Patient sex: M
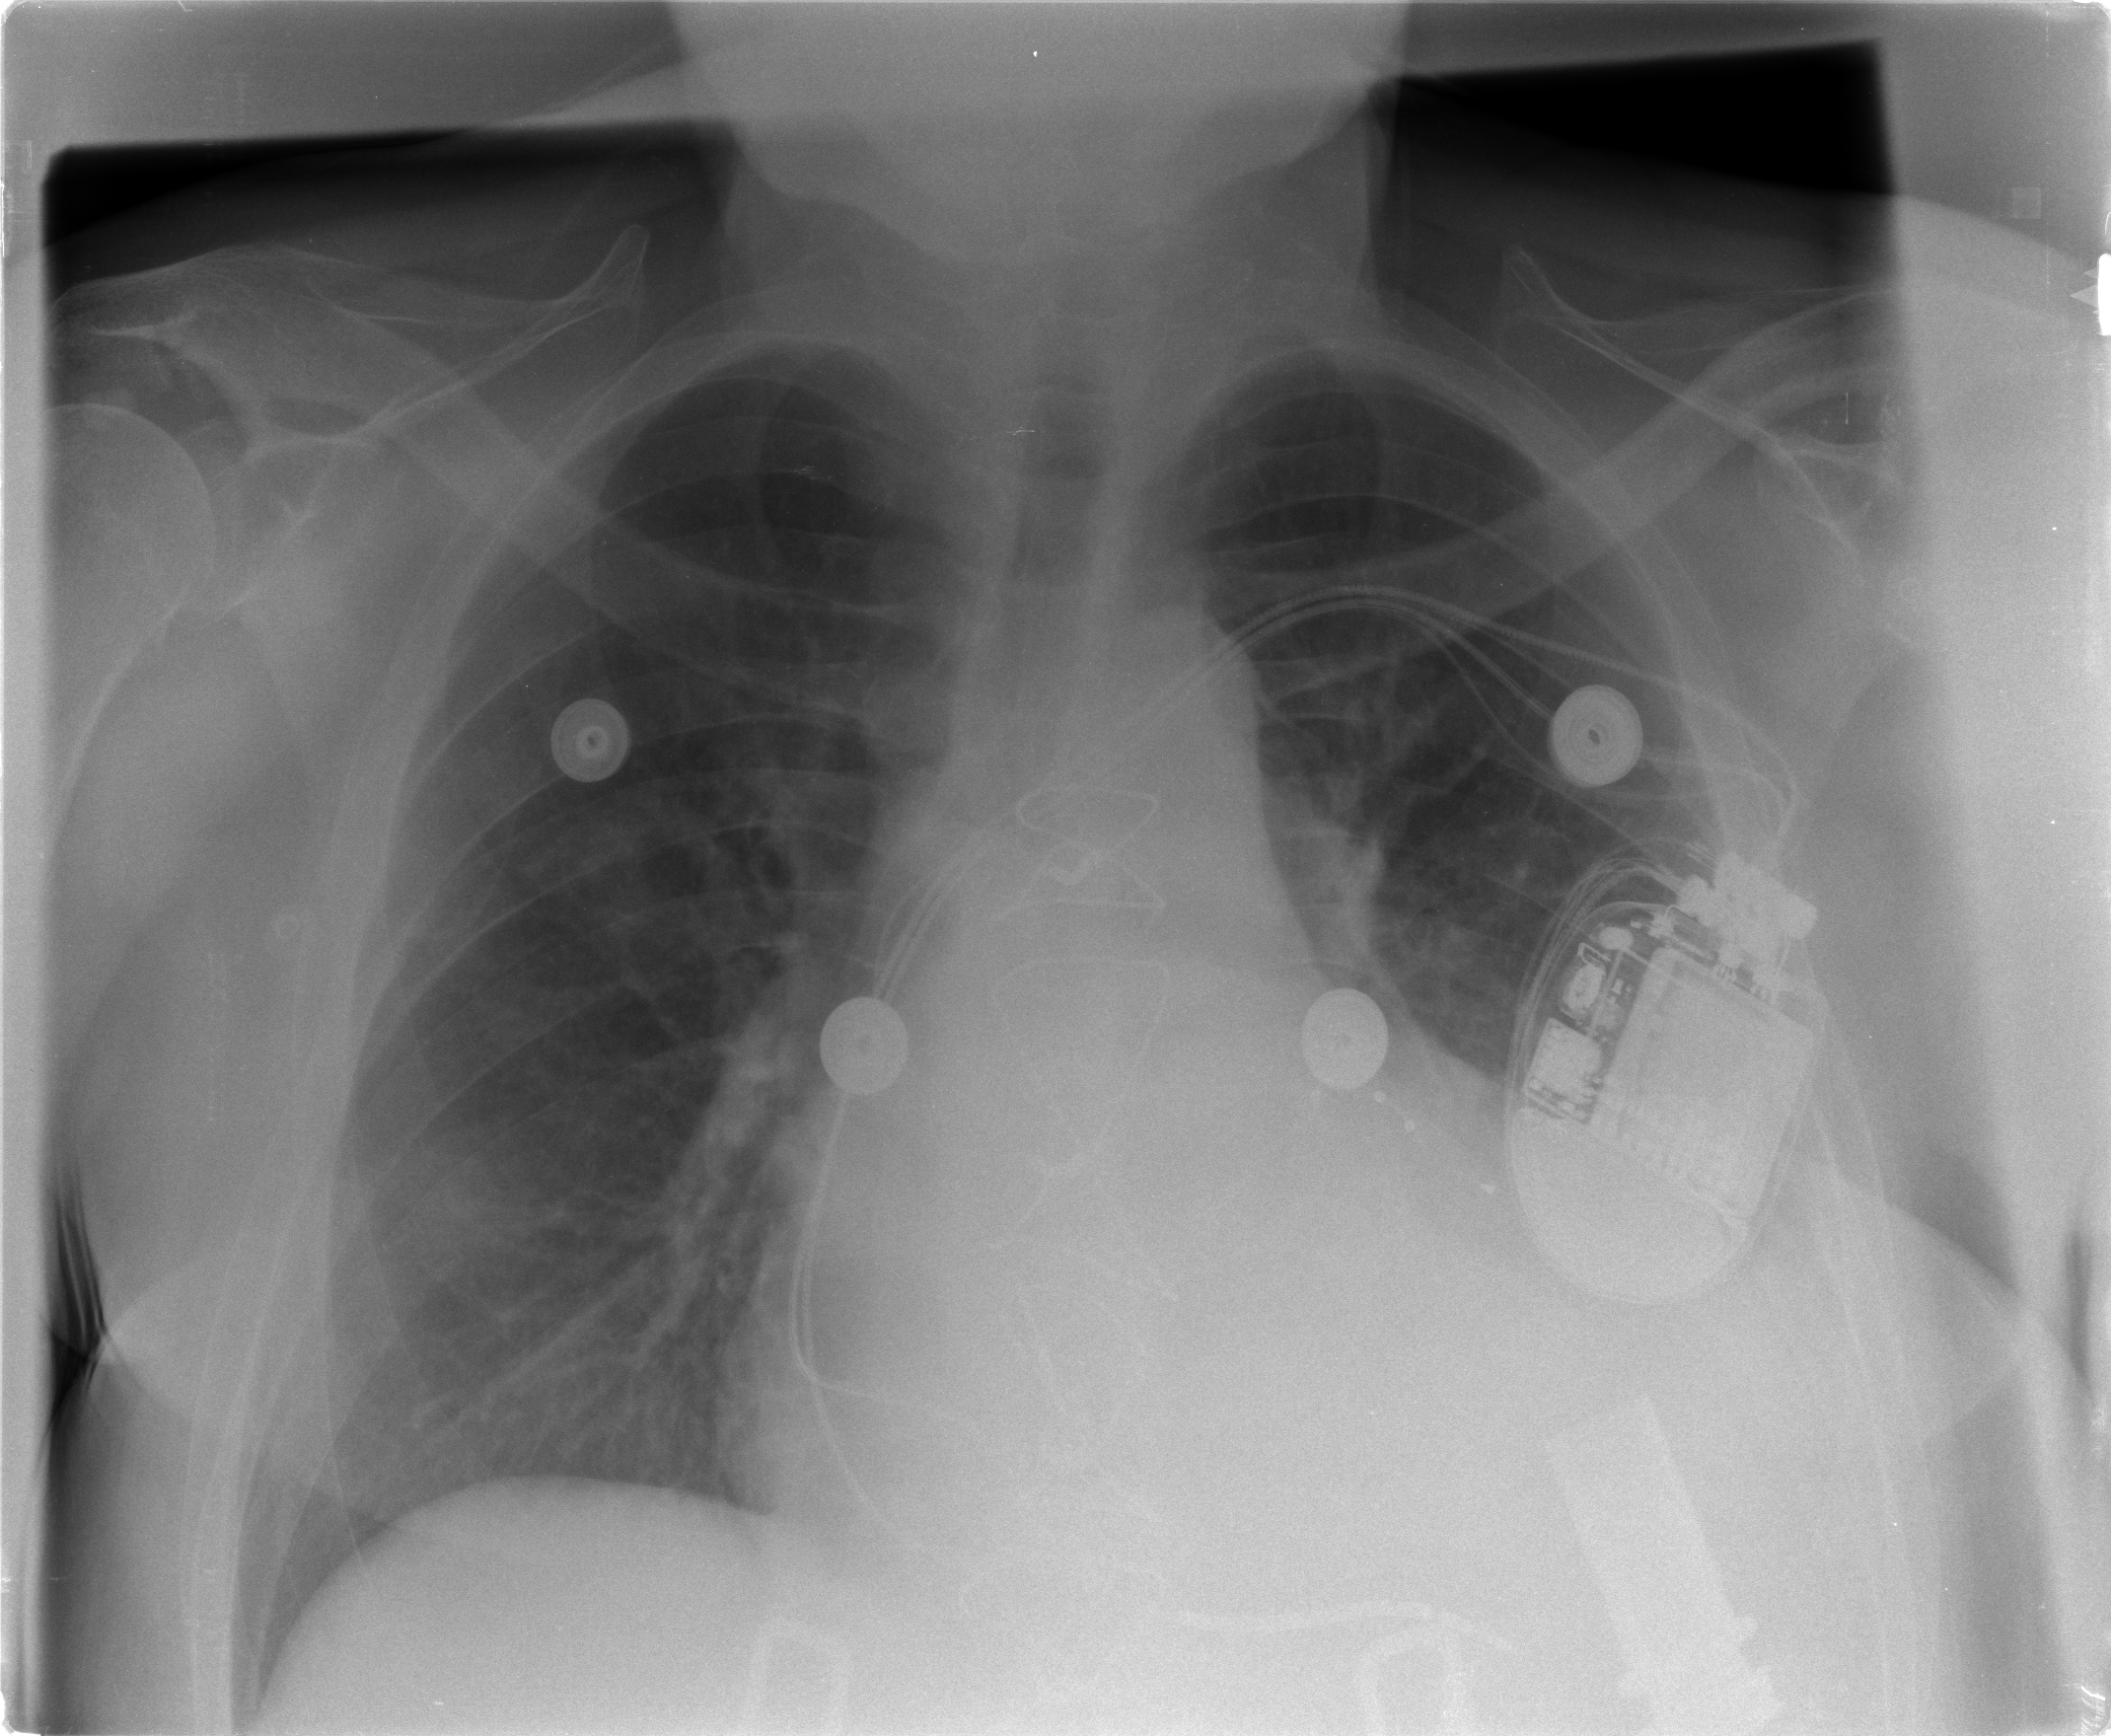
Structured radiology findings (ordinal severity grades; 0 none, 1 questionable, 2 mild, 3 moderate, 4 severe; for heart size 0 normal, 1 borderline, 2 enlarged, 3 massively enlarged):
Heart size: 2
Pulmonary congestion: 0
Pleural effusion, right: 0
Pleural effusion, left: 1
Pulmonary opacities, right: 0
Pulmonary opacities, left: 0
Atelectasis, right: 0
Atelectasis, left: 2